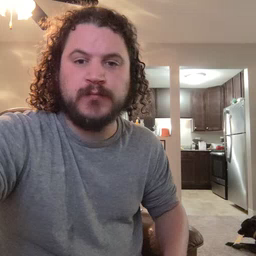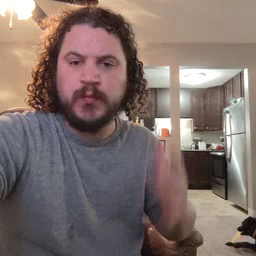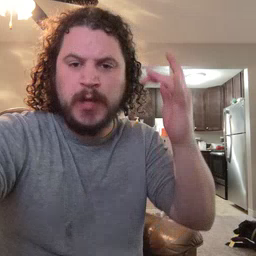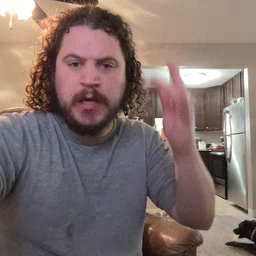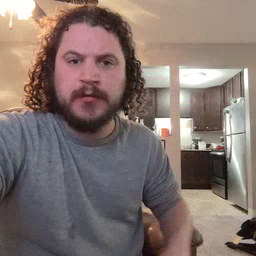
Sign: why